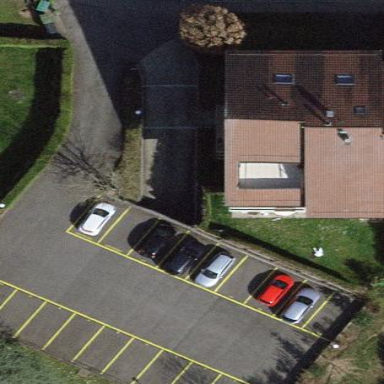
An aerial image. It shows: Parking area with surface.